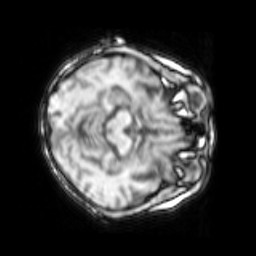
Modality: T1w
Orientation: axial
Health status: ill
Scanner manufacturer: siemens
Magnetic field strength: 3 T
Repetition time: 0.00315 s
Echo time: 0.00137 s